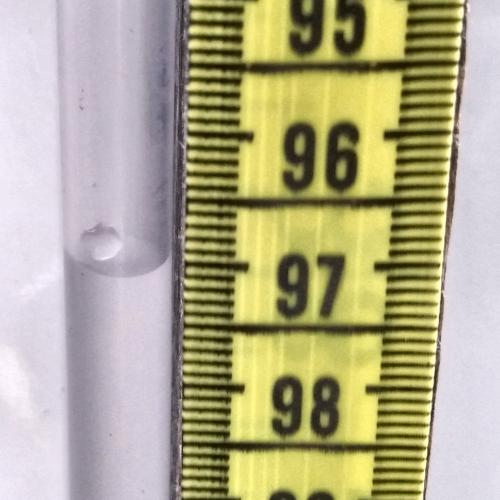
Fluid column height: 97.1 cm